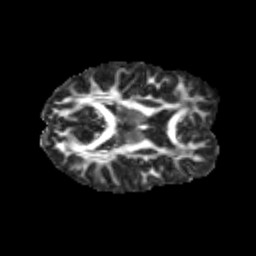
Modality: FA
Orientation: axial
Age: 14
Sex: female
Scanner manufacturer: siemens
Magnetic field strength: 3 T
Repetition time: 3.8 s
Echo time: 0.07 s